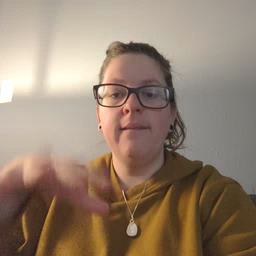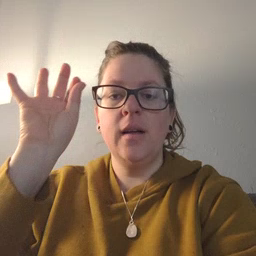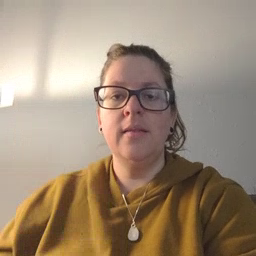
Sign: find